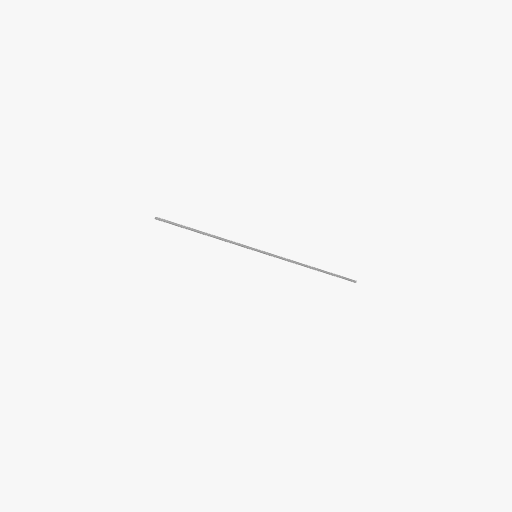
Part: Shaft12ROD1200